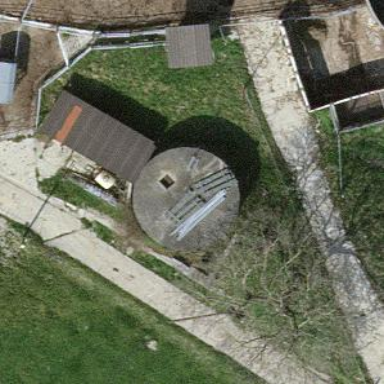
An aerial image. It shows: Building with storage tank.